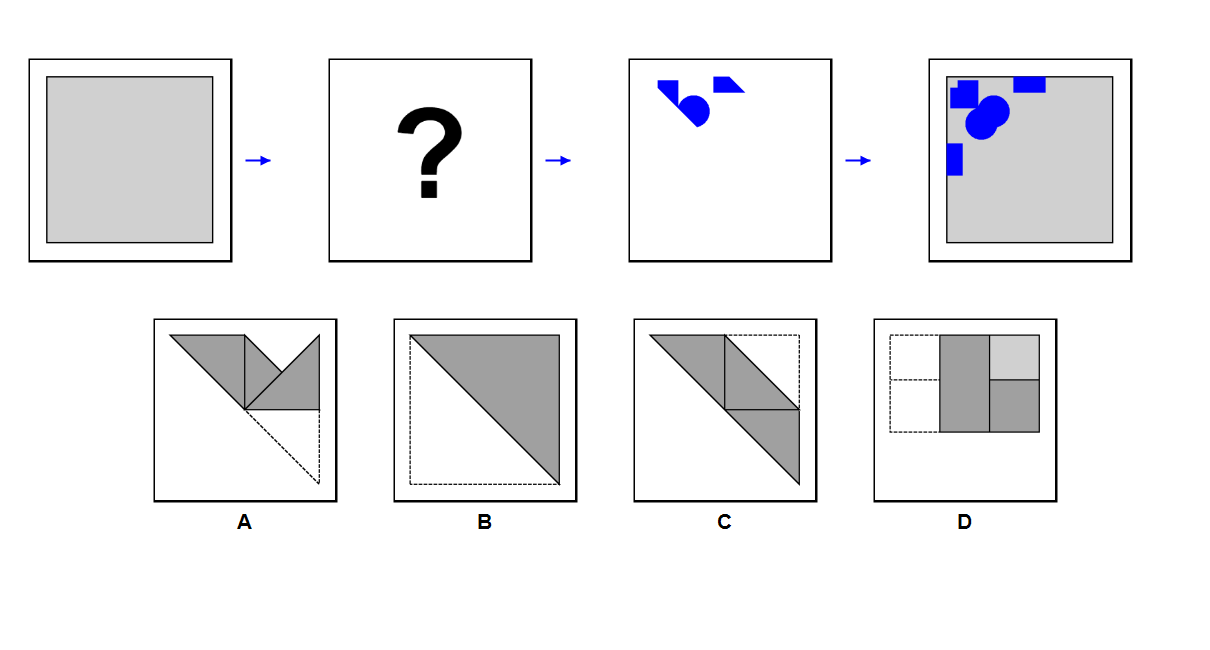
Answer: D